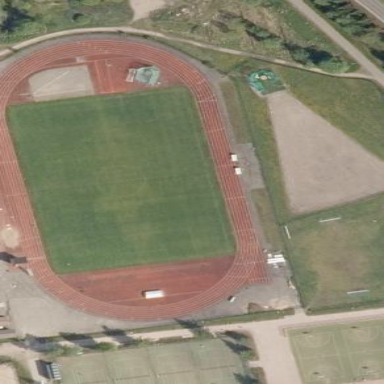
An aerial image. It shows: Athletics pitch for leisure land sports.